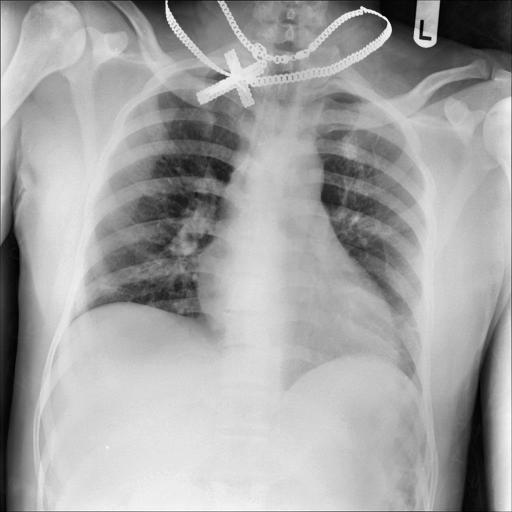
Finding: NORMAL